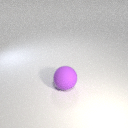
large purple rubber sphere